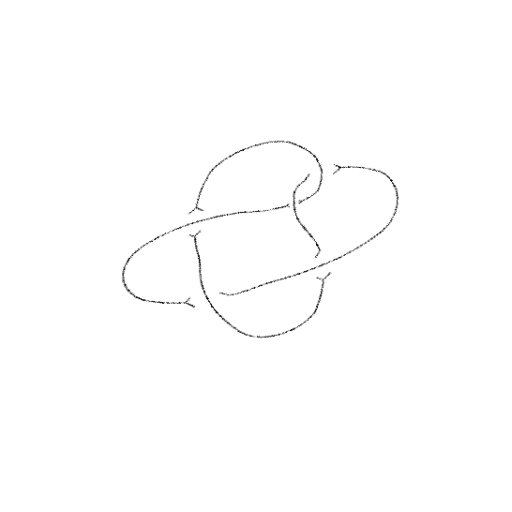
Crossing number: 5